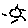
Label: sun